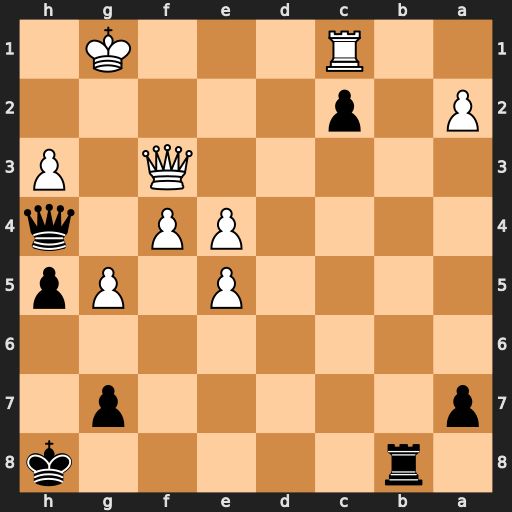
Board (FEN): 1r5k/p5p1/8/4P1Pp/4PP1q/5Q1P/P1p5/2R3K1
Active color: b
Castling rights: -
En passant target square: -
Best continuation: Rb1 Qe3 Rxc1+ Qxc1 Qg3+